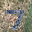
Label: 7